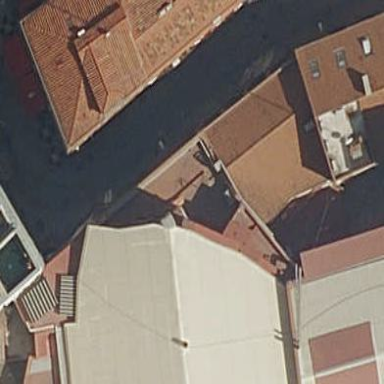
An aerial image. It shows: Part of building.